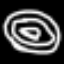
Label: donut